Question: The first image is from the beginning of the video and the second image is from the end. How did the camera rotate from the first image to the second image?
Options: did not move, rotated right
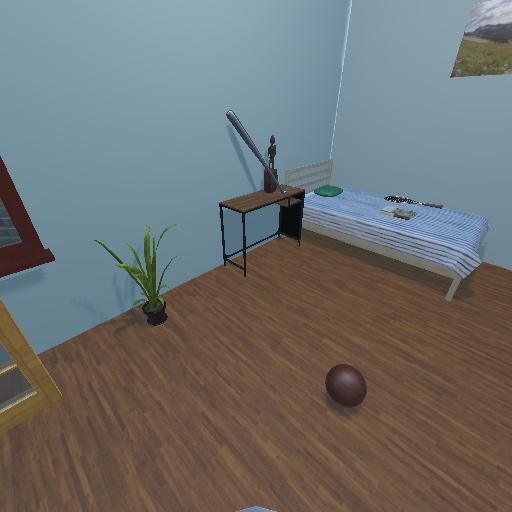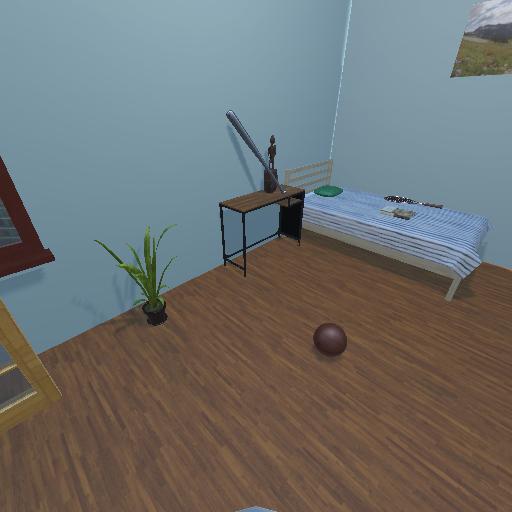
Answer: did not move